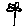
Label: flower